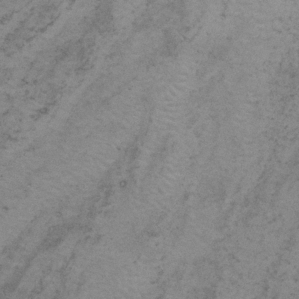
Label: frost